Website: crate-barrel
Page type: customer-info-address
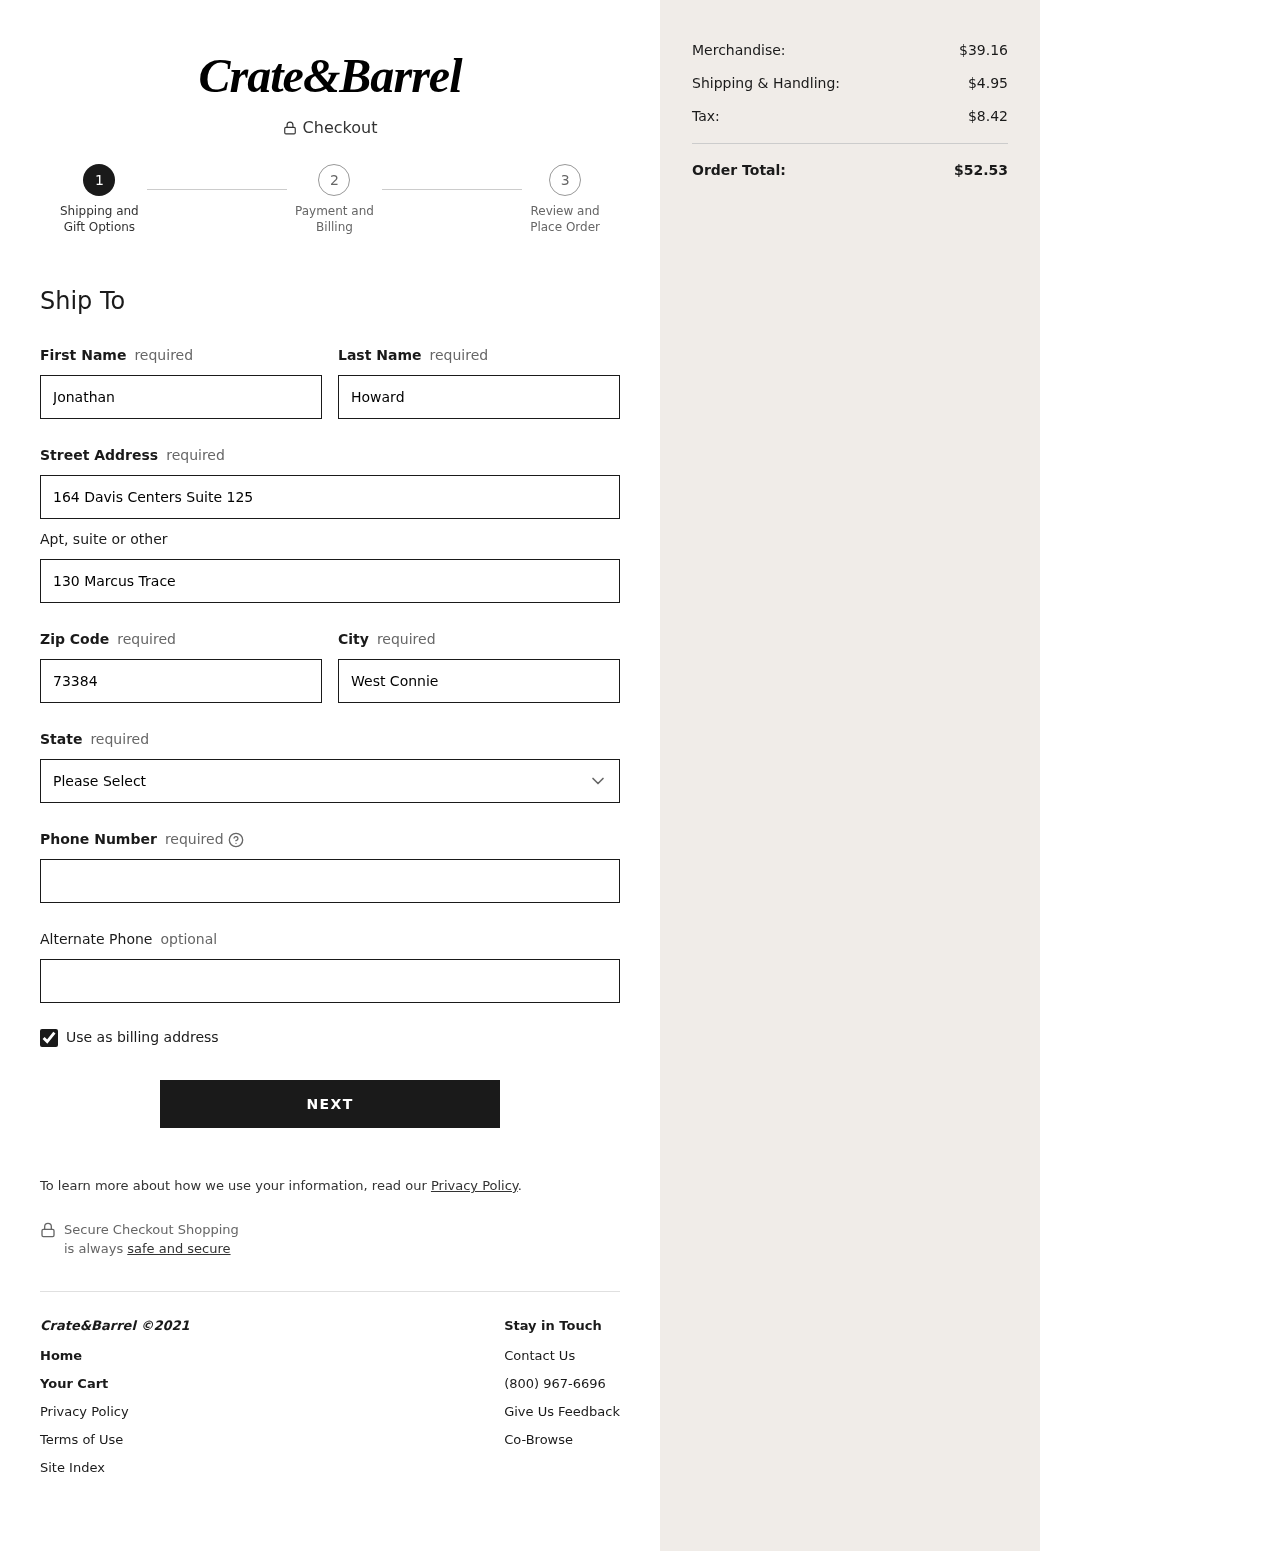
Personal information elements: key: PII_STATE
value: New Hampshire
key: PII_FIRSTNAME
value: Jonathan
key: PII_LASTNAME
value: Howard
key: PII_STREET
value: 164 Davis Centers Suite 125
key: PII_STREET2
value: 130 Marcus Trace
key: PII_POSTCODE
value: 73384
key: PII_CITY
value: West Connie
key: PII_PHONE
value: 4742650324
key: PII_PHONE_ALT
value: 9394735400
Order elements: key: ORDER_SUBTOTAL
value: $39.16
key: ORDER_SHIPPING_COST
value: $4.95
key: ORDER_TAX
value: $8.42
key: ORDER_TOTAL
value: $52.53